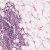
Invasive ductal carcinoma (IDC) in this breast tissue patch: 0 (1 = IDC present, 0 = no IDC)